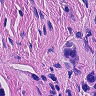
Metastatic tissue present: yes